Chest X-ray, PA view. Patient: 54 years old, sex F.
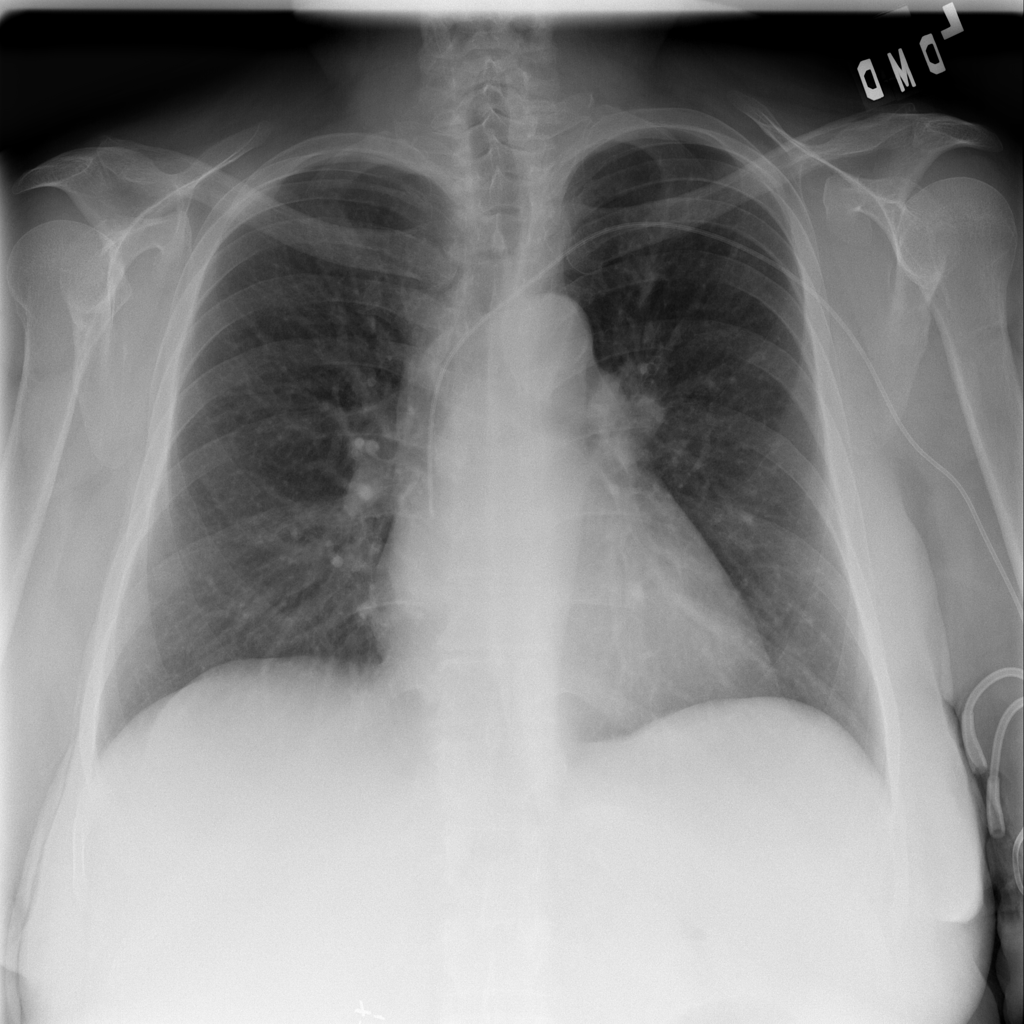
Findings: No Finding